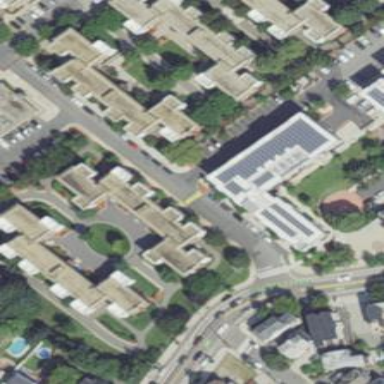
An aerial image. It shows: Image showing building with apartments.